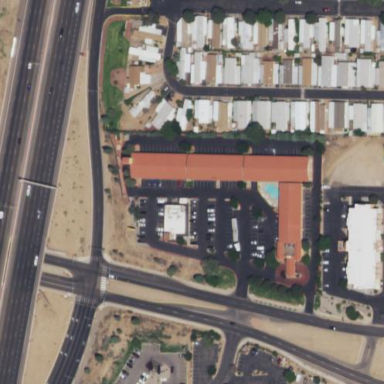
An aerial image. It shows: Hotel building.